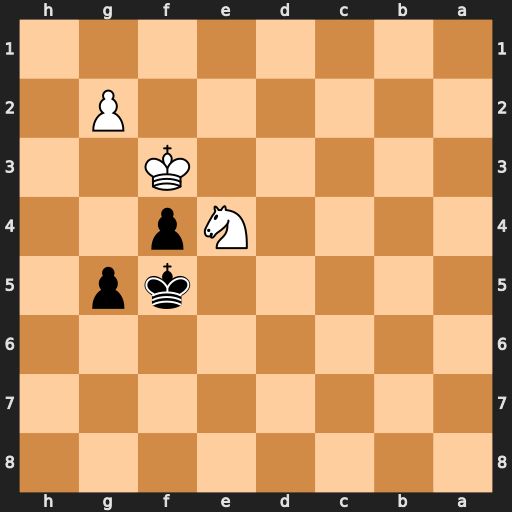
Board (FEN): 8/8/8/5kp1/4Np2/5K2/6P1/8
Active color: b
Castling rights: -
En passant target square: -
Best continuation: g4+ Kf2 Kxe4 g3 f3